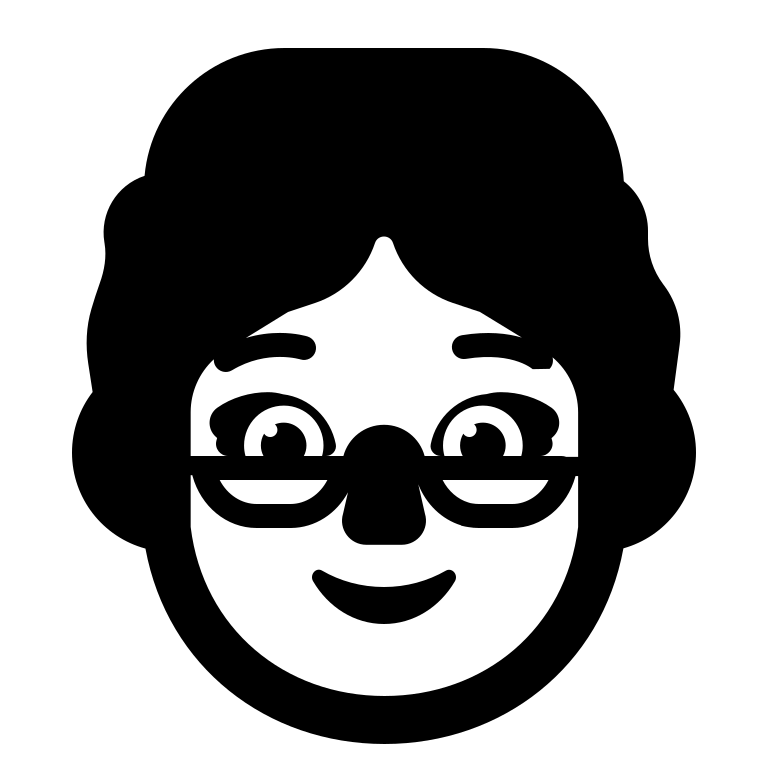
mrs claus high contrast default